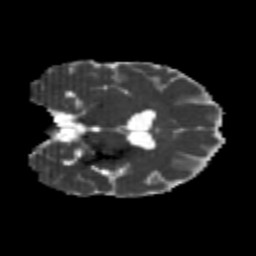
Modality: MD
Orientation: coronal
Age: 22
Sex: male
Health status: healthy
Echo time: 0.074 s